Field crop: maize
Growth stage: 1
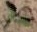
Species: atriplex